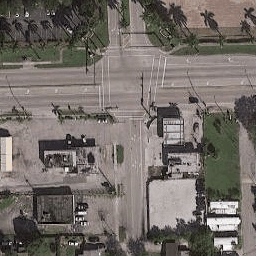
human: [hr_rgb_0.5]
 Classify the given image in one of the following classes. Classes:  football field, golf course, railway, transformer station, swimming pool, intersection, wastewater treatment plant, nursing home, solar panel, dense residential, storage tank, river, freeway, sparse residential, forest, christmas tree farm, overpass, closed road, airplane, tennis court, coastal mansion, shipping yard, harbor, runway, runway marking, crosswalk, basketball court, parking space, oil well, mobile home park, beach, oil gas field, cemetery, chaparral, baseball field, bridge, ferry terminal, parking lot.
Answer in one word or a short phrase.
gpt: intersection